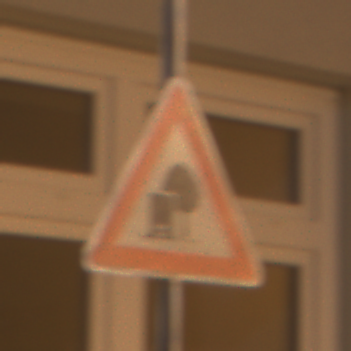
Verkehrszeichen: UnzureichendesLichtraumprofil
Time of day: Night
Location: Outdoor (Urban)
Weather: Clear
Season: NotSpecified
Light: Artificial